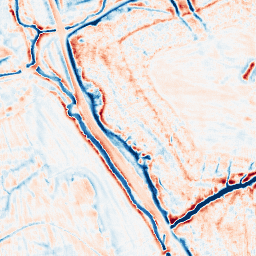
Category: edge_preserving
Decomposition family: bilateral
Decomposition parameters: d: 15
sigma_color: 75
sigma_space: 150
Upsampling method: fft_zeropad
Upsampling parameters: scale: 2
Upsampling scale: 2